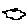
Label: cloud